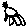
Label: cat